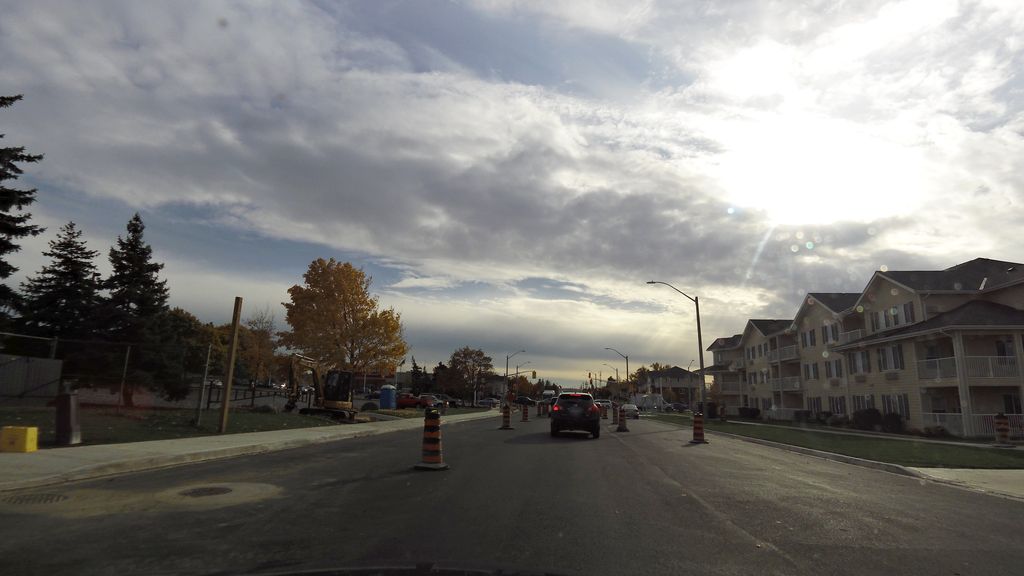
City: hamilton